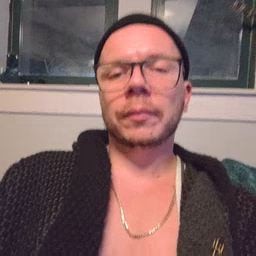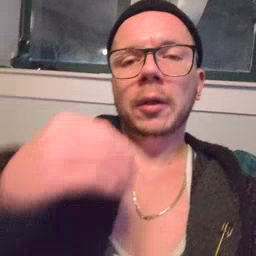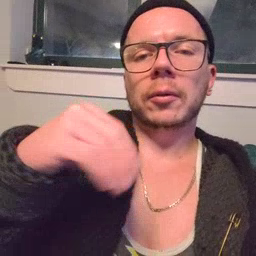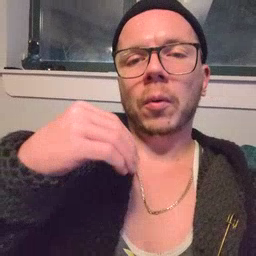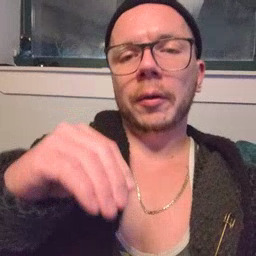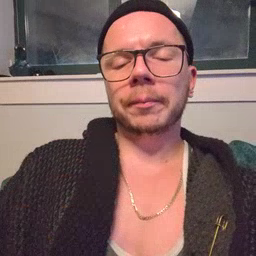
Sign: store